Question: What I need to do is (please refer to the image below):
1. red numbers in C column should be calculated by excel. I wrote the values that must be calculated after the proper formula is applied.
2. Each red number in C column gives the 1st point that the total of the values between D & I columns are >= related confidence level. For example:
C2 value is 2 because 'D2+E2+F2>=0,85'. Since F2 is the 1st point to satisfy this requirement, C2 value is 2 (value of F1)
another example; C3 is 0 since immediately 'D3>=B3' already.
It won't be a proper solution to use 'IF()' function (that is what I can do but not proper) because this image is a simplified version of my real case. In my real case columns that are 0, 1, 2, 3, 4, 5 are extended until 60.
Is there any solution to this case
1. without VBA
2. without creating new rows for calculating cumulative values (there are also tons of reference rows so new rows will create fill-down inefficiencies)
regards

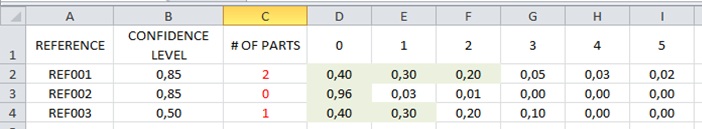
Answer: A simpler solution would be to add new columns to the right of your existing columns, and use those for cumulative values: then there's no problem with fill-down.